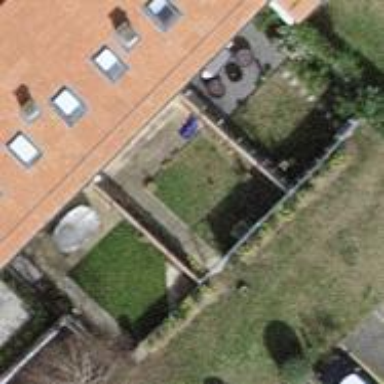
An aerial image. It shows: Garden surrounded by fence.